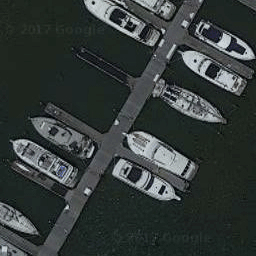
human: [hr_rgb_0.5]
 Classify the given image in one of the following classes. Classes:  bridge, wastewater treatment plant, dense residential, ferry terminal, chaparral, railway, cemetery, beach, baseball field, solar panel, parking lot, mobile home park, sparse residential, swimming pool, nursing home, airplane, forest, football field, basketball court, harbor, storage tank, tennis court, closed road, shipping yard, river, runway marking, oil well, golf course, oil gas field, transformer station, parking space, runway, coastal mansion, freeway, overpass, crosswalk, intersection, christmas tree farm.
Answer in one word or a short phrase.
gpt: harbor